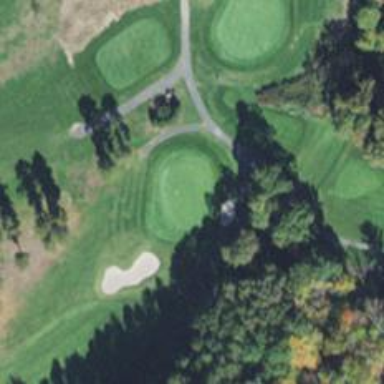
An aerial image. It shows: View of golf hole.